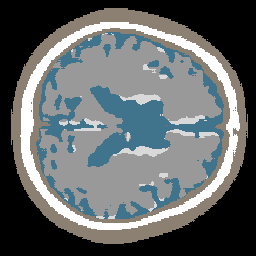
Label: no_lesion